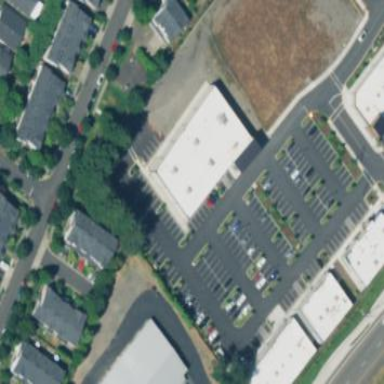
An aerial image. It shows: Building used as fitness center.